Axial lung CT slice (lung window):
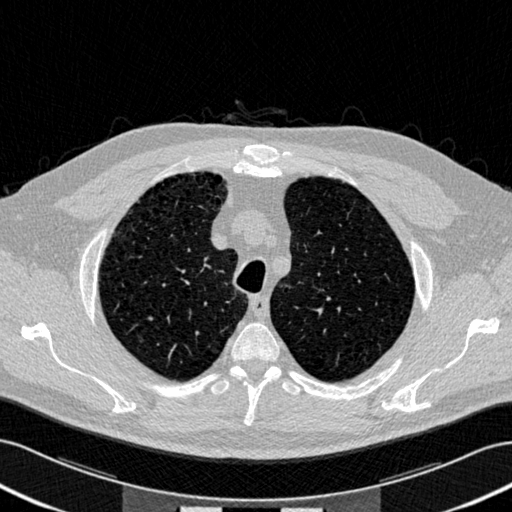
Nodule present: no